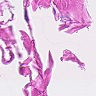
Metastatic tissue present: no